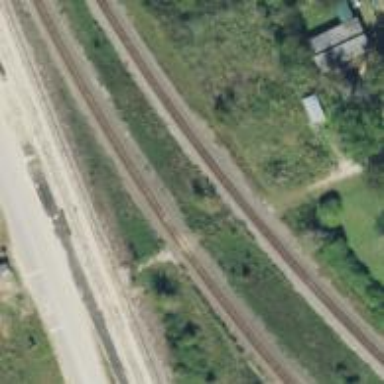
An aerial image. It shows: Railway track.